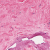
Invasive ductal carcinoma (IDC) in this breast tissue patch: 0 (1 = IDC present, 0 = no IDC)